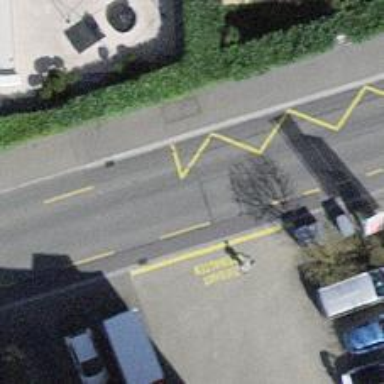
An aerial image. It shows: Bus stop with stop position for public transport.